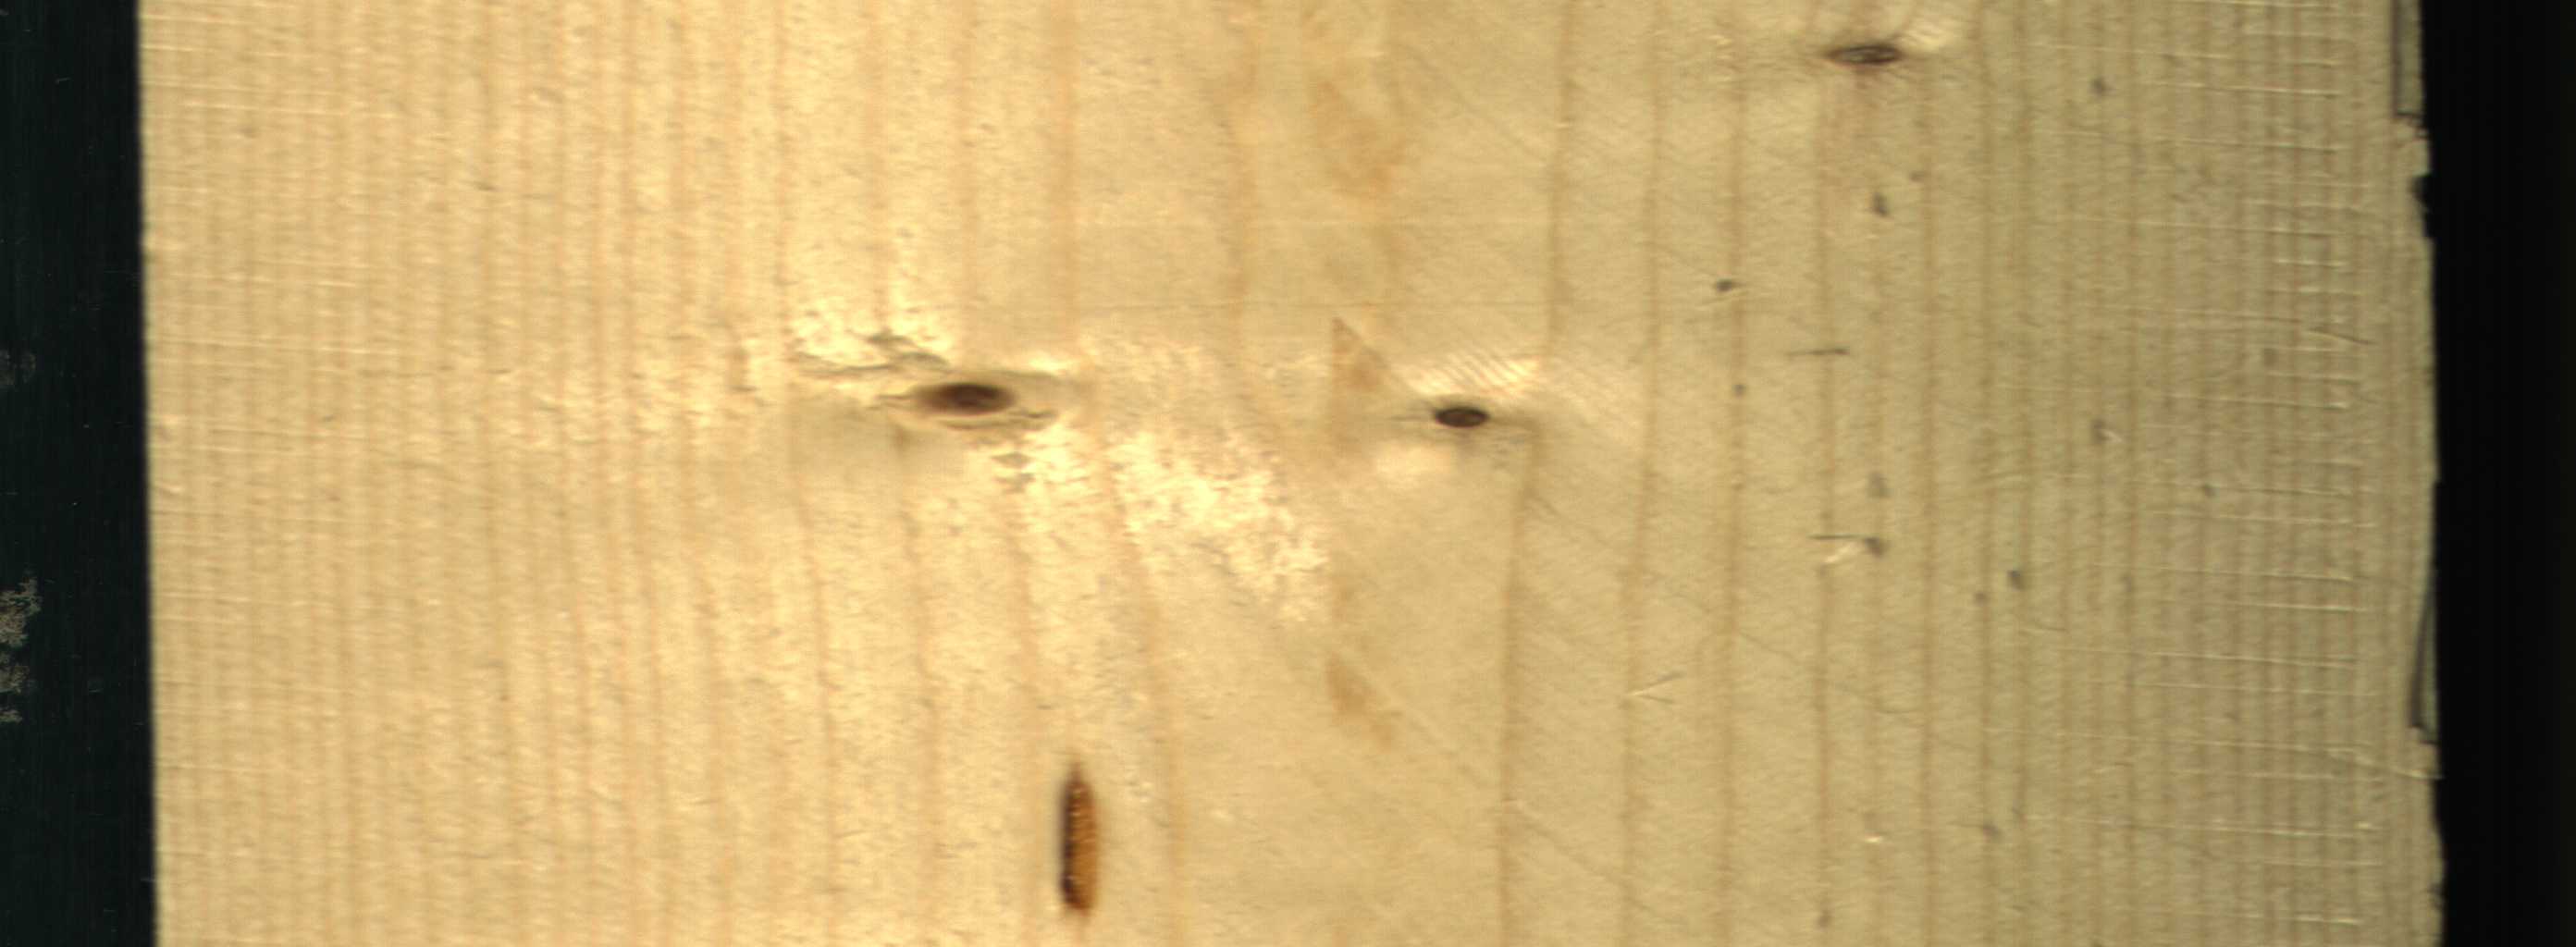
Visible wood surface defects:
resin
Dead_Knot
Live_Knot
Live_Knot